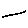
Label: line